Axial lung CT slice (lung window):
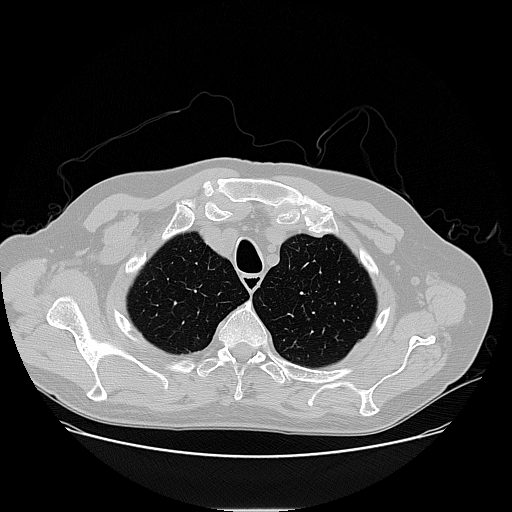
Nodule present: no